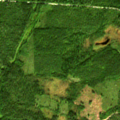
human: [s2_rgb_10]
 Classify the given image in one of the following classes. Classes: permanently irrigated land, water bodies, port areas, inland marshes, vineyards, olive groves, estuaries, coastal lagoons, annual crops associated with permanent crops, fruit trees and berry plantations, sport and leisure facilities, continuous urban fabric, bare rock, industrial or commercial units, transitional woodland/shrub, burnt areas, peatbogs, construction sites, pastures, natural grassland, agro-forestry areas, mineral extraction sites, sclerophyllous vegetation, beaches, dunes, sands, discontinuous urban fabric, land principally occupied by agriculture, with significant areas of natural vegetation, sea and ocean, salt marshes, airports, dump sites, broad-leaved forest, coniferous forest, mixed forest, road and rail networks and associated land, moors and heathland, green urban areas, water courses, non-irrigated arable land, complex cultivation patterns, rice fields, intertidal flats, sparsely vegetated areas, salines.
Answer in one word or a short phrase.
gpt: coniferous forest